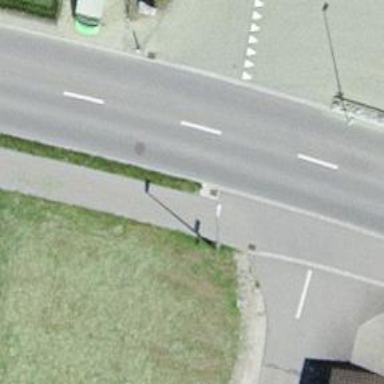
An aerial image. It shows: Bus stop with platform for public transport.